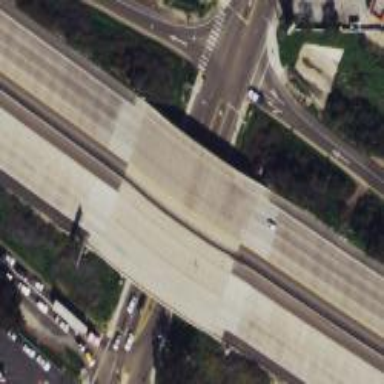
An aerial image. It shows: Bridge over motorway.